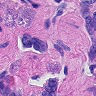
Metastatic tissue present: yes